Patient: sex M, age 48
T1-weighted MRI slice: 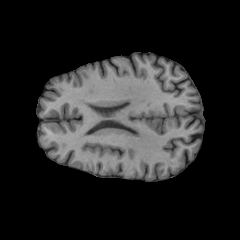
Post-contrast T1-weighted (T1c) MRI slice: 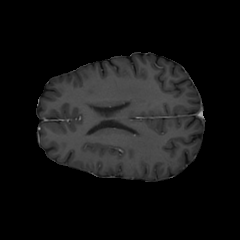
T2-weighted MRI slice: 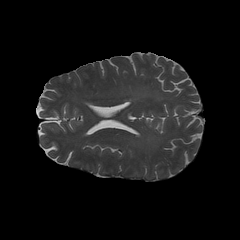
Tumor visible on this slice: no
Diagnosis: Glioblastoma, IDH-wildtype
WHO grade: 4